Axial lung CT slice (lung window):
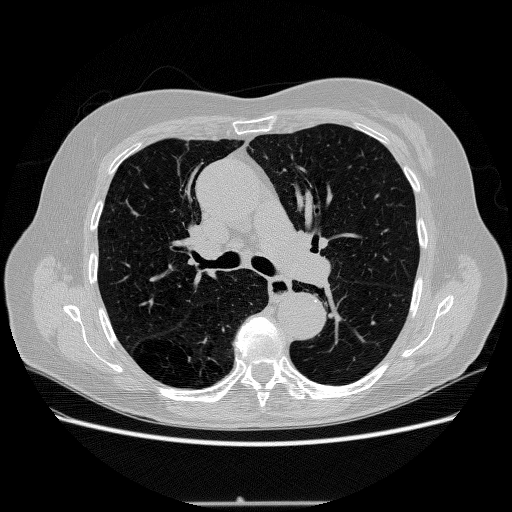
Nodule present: no